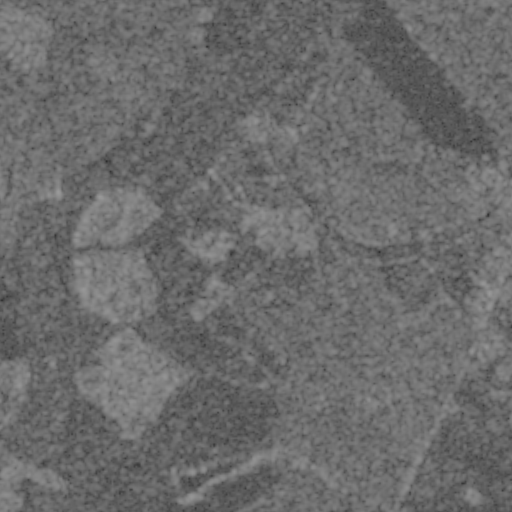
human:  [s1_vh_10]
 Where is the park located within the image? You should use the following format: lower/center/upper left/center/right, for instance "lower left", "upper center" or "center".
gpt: The park is located in the upper right of the image.
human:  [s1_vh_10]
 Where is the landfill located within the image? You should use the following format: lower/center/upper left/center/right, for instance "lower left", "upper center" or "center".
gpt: There is no landfill in the image.

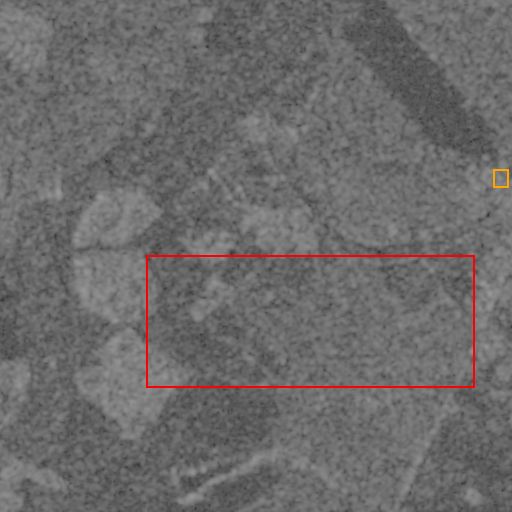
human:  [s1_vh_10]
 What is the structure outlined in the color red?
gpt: The structure outlined in red is a crop field.
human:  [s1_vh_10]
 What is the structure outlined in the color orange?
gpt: The structure outlined in orange is a park.
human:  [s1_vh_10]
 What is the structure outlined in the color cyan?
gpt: There is no cyan outline.